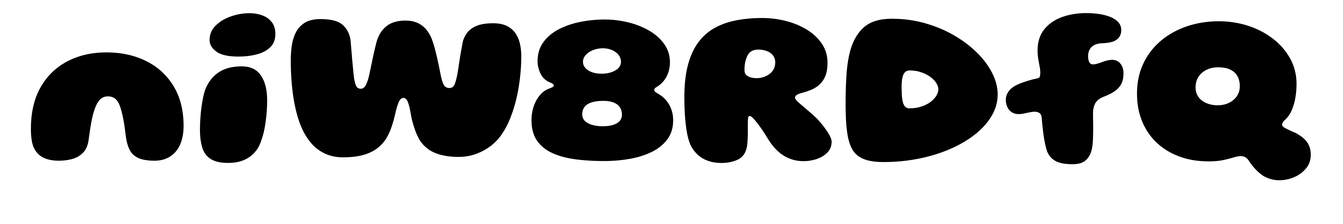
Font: Gluten_ExtraBold